七年级 · 组合几何学
(本小题 8.0 分)

如图(1)所示是一个长为 $2 m$, 宽为 $2 n$ 的长方形, 沿图中虚线用剪刀均分成四个小长方形, 然后按图(2)的方式拼成一个正方形.

(1)

(2)

(1)图(2)中的大正方形的边长为 ; 阴影部分的正方形的边长为 \$ \qquad \$ ;

(2)请用两种方式表示图(2)中阴影部分的面积;

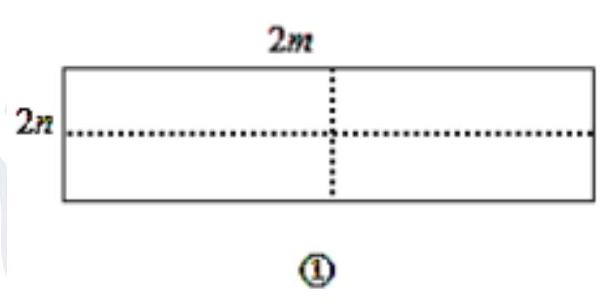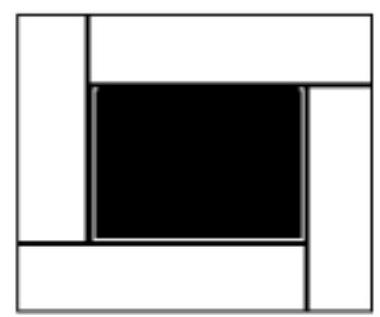
答案: (1) $m+n, m-n$;

(2)解: 图(2)中阴影部分的面积一是看作正方形的面积则为: $(m-n)^{2}$,也可看作是大正方形的面积减去四个小长方形的面积: 表示为 $(m+n)^{2}-4 m n$.


解析: 本题考查的是列代数式, 矩形的性质有关知识.

(1)根据图形直接写出大正方形的边长和阴影部分正方形的边长即可;

(2)利用面积法直接表示出答案即可.

【解答】

(1)解: 图(2)中的大正方形的边长为: $m+n$; 阴影部分的正方形的边长为: $m-n$;故答案为 $m+n, m-n$.

(2)见答案.